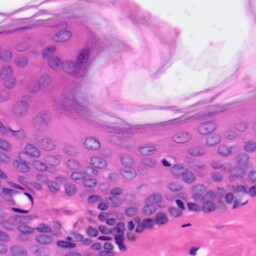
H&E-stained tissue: Skin